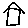
Label: house